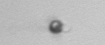
Label: nanoplankton_mix